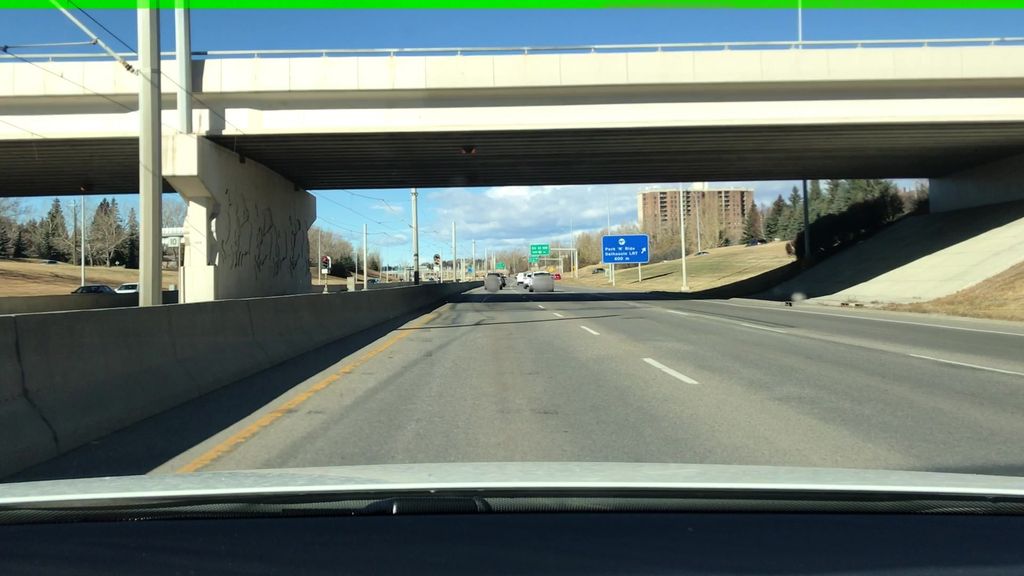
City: calgary